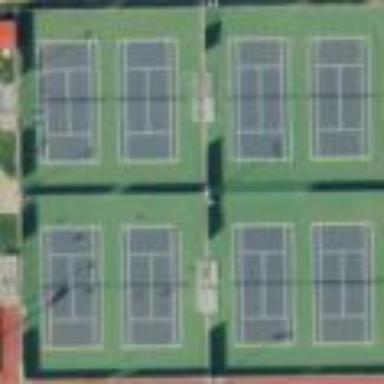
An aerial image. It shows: Tennis court in leisure pitch.